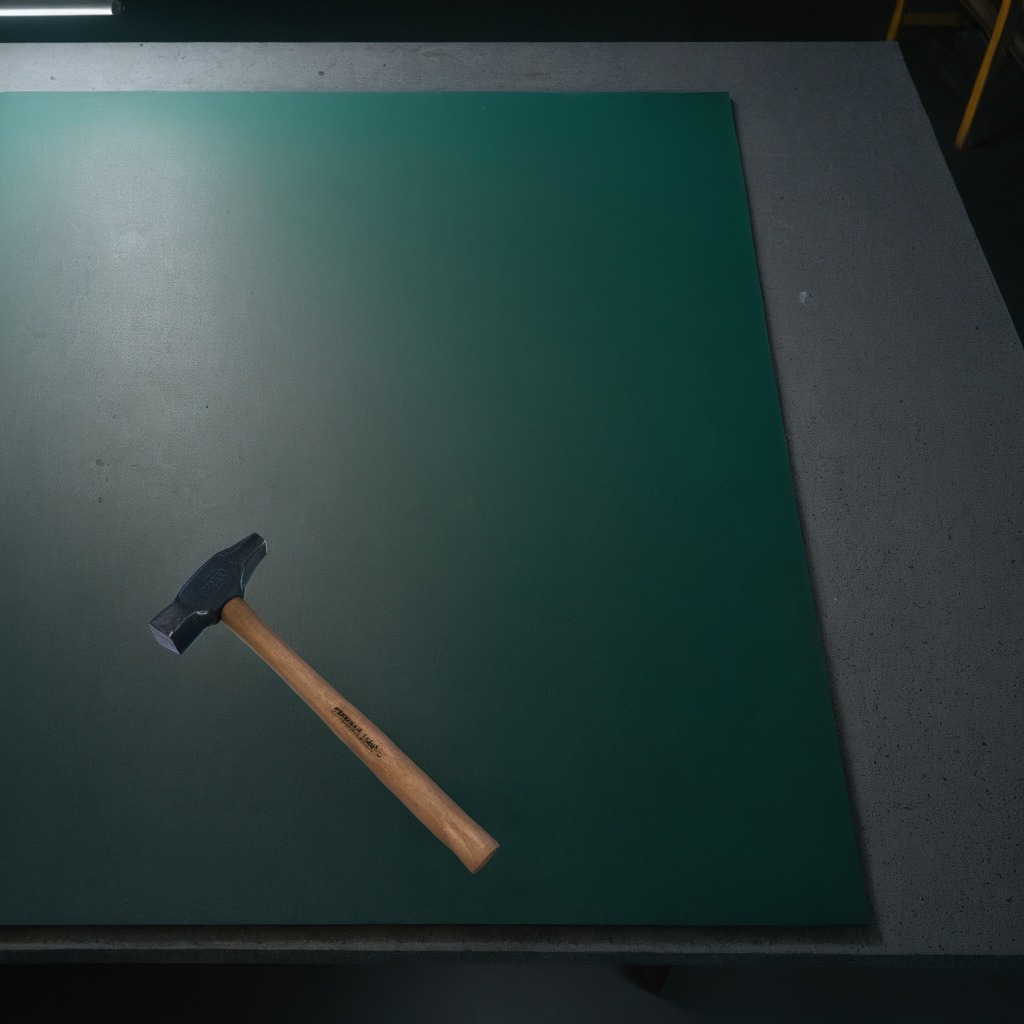
A hammer is lying on the clean granite tabletop covered with a green rubber mat inside a workshop at night dim ambient light soft shadows worn but beneath the mat.